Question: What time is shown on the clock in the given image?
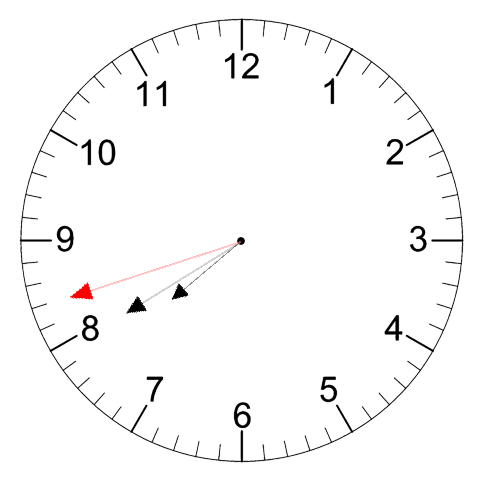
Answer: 07:39:42